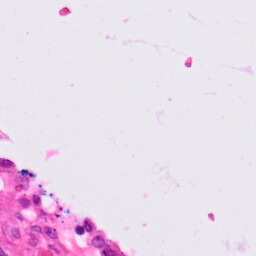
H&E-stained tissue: Lung